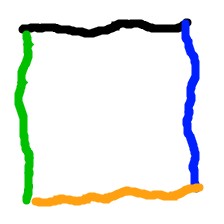
Shape: square